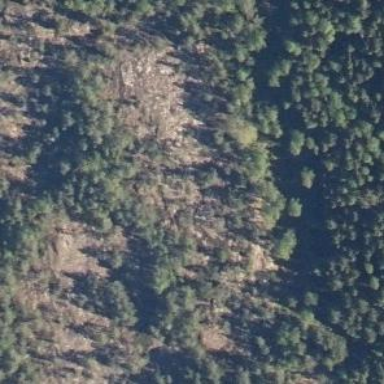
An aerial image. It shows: Natural cliff.